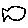
Label: fish